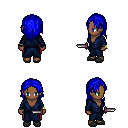
a pixel art fantasy rpg character, female body template, human, dark skin, blue robe, red pants, blue long hairstyle, bracelets, gray slippers, dagger, four views (front, back, left, right), 2x2 character sprite sheet, small pixel art, hard edges, no anti-aliasing